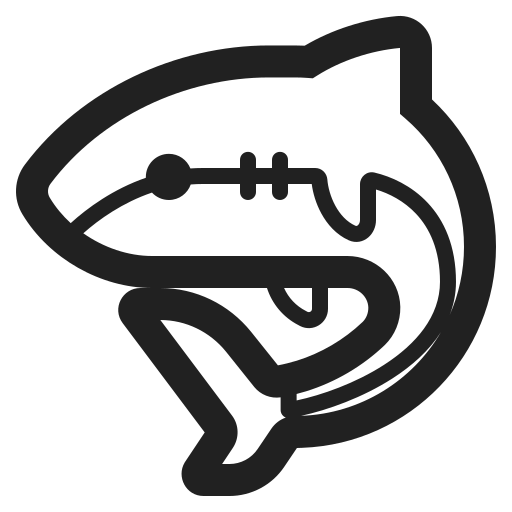
shark high contrast